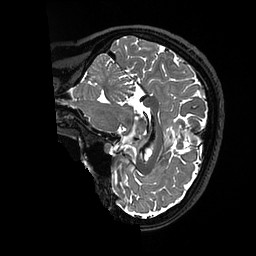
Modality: T2w
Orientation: sagittal
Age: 32
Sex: female
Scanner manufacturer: ge
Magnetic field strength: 3 T
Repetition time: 3.202 s
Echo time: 0.06703 s